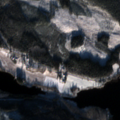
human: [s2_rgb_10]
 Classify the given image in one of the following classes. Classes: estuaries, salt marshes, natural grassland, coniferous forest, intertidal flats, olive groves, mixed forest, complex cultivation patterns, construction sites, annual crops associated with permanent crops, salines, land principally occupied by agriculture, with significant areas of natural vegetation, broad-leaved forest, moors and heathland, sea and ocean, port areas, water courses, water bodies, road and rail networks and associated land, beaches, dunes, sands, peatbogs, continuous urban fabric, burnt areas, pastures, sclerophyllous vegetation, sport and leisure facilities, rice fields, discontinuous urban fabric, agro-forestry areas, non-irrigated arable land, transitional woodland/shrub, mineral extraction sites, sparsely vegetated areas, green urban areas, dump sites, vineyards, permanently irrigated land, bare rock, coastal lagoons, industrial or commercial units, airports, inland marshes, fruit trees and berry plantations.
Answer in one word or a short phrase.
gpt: coniferous forest, mixed forest, transitional woodland/shrub, water bodies